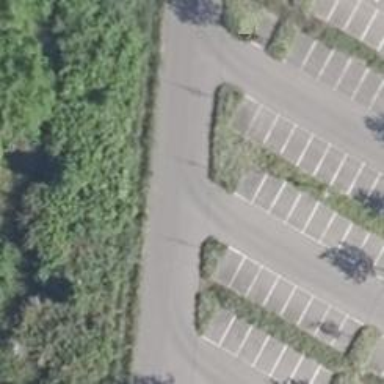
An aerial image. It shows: Asphalt parking aisle off service road.